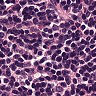
Metastatic tissue present: no